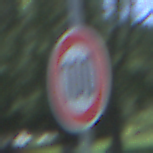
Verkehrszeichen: Geschwindigkeit100
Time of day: Midday
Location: Outdoor (Nature)
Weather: Clear
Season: Summer
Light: Natural